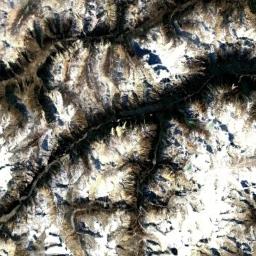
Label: snowberg